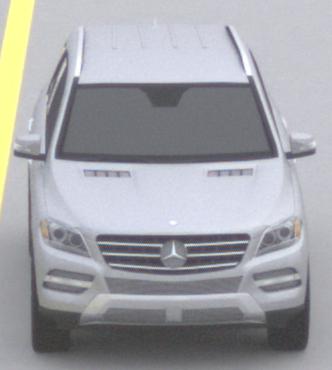
Make: Mercedes-Benz
Model: ML 350
Detailed model: M-Class (166)
Model produced from: 2011/11
Model produced until: 2014/10
Doors: 5
Color: white
Road condition: dry road
Daytime: morning or afternoon
Contrast: low contrast